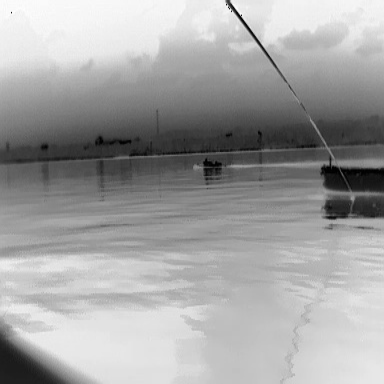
There is a liner in the infrared image.